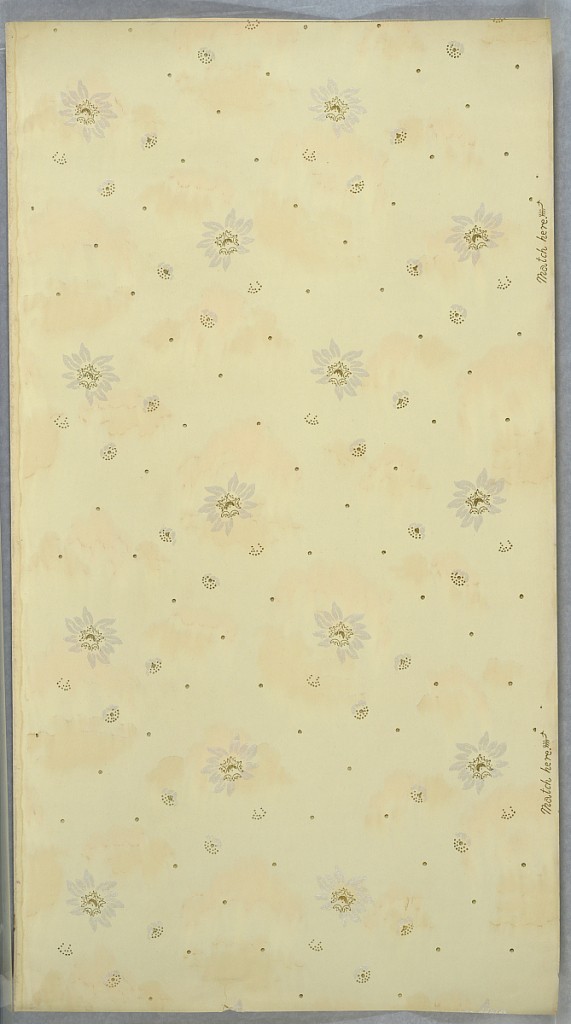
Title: Ceiling paper
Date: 1905–1915
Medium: Machine-printed paper, liquid mica
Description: Repeating large and small floral and dot motifs in square shapes made of dot treillace. Ground is mottled light green (originally white). Printed in white mica and gold mica.
Printed in selvedge: "Match here." (with arrow)